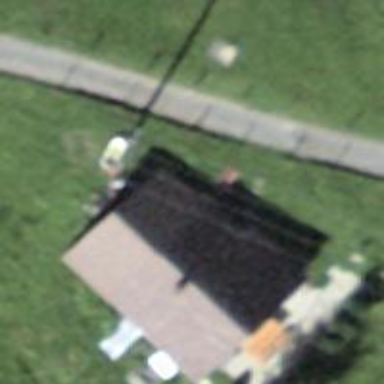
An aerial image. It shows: Bungalow.